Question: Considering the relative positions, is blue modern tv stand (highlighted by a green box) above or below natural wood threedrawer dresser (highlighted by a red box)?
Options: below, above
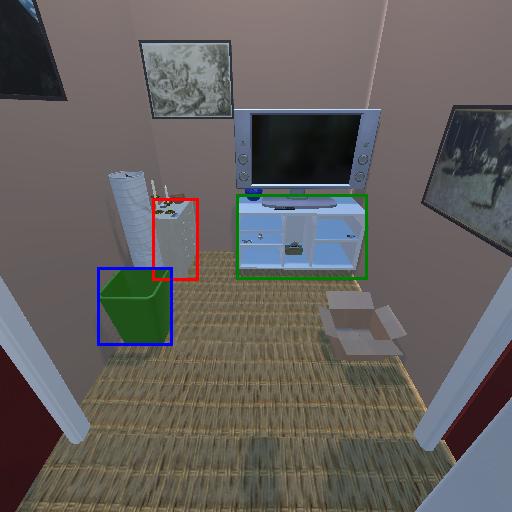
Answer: below